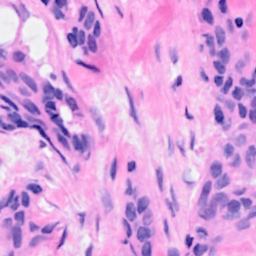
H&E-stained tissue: Breast